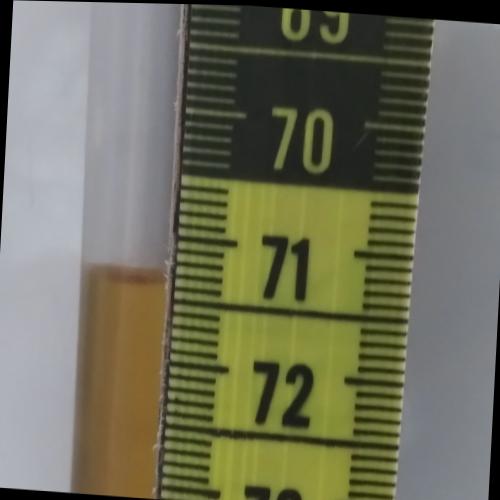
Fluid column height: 71.4 cm